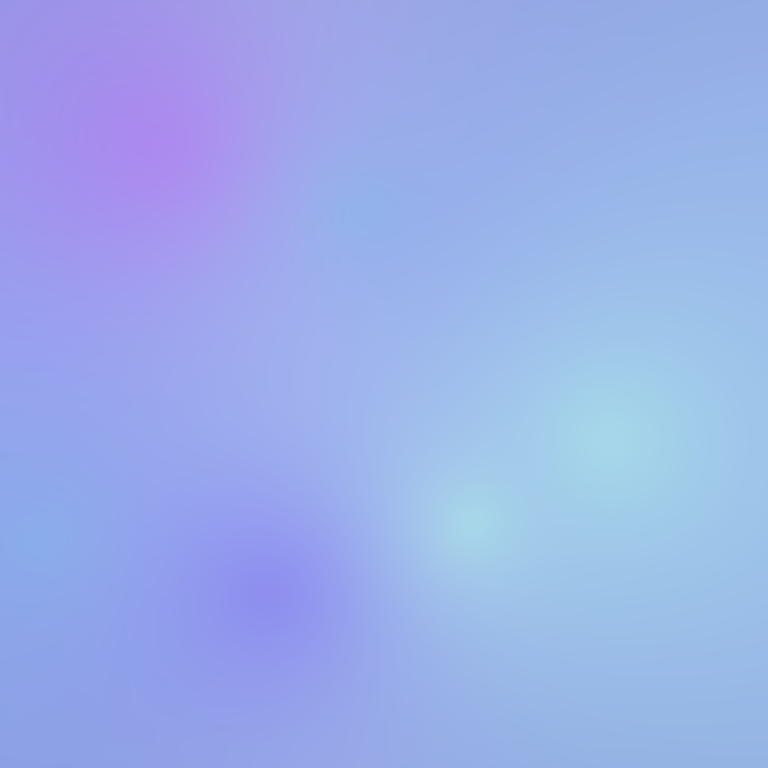
Abstract light effect, smooth gradient from soft lavender to gentle cyan, serene atmosphere, diffuse glow, no room, no furniture, no objects.